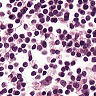
Metastatic tissue present: no